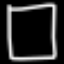
Label: square